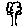
Label: tree